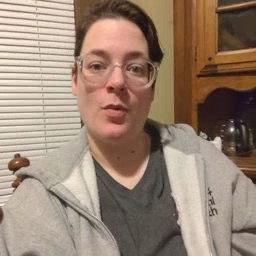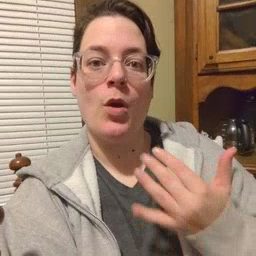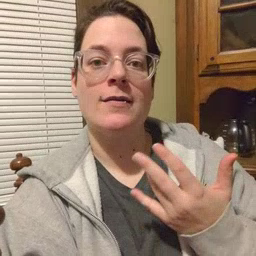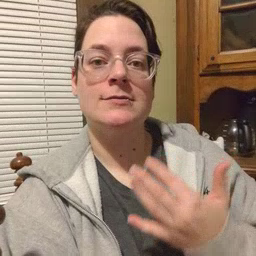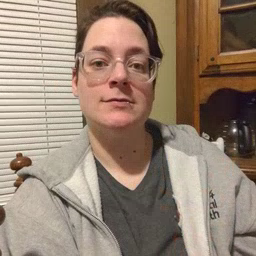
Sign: wait